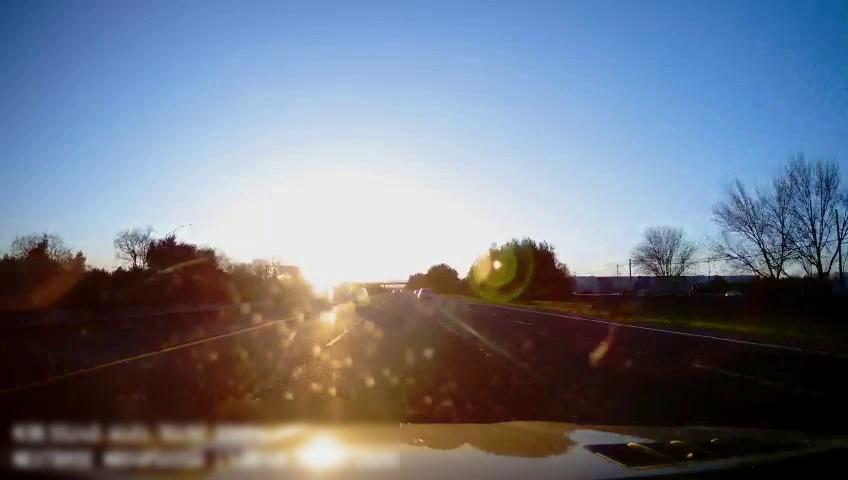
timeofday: Day
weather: Sunny
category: Drivable Space
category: Vehicles | SUV
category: Vehicles | SUV
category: Vehicles | Car
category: Lanes | Alternate Lane
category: Lanes | Current Lane
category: Lanes | Current Lane
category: Lanes | Alternate Lane
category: Lanes | Alternate Lane